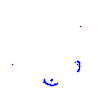
Particle: proton